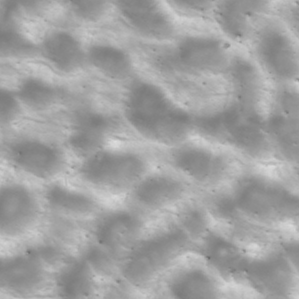
Label: non_frost